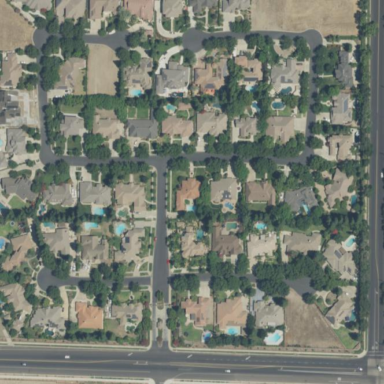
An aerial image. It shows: Residential area within neighborhood.